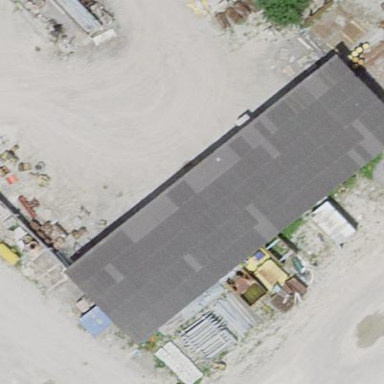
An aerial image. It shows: Industrial building.